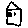
Label: house